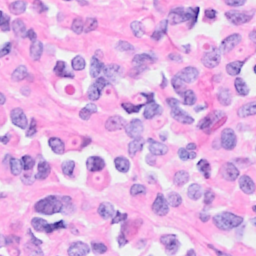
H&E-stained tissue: Breast